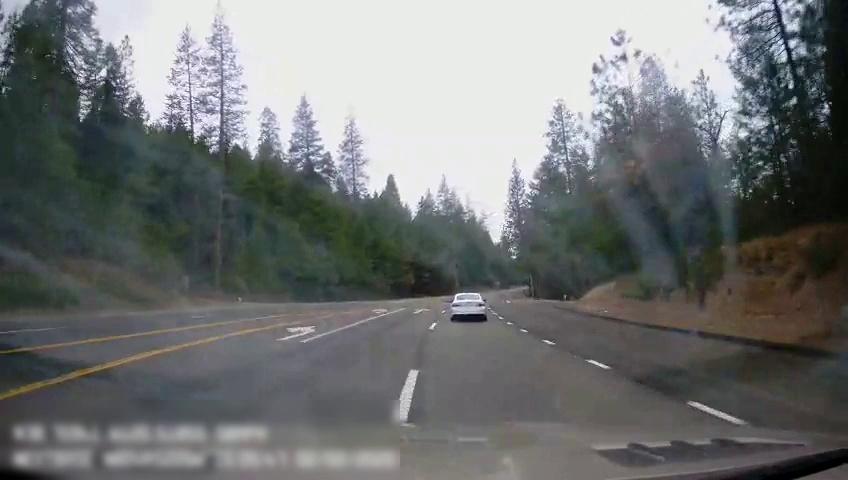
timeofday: Day
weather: Cloudy
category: Drivable Space
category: Vehicles | Car
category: Lanes | Opposite Lane
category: Lanes | Opposite Lane
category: Lanes | Opposite Lane
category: Lanes | Alternate Lane
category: Lanes | Current Lane
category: Lanes | Current Lane